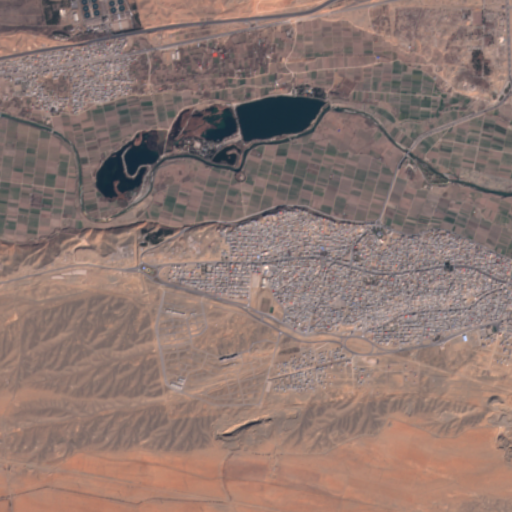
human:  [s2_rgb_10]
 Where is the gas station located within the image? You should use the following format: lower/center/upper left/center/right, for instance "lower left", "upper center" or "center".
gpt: The gas station is located in the lower right of the image.
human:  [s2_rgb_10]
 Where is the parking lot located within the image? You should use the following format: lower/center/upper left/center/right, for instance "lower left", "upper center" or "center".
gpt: The parking lot is located in the upper center of the image.
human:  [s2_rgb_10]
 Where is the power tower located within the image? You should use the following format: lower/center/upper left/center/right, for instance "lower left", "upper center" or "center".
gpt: The power tower is located in the lower left of the image.
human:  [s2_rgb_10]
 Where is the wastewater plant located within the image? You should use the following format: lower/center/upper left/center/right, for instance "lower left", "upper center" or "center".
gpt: The wastewater plant is located in the upper left of the image.
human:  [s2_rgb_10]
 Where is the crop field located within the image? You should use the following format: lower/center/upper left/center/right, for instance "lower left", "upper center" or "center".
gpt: There is no crop field in the image.